Question: Basically I want to take the following:

And make it match the styling of the rest of the application.
I am creating a custom error page in my C# based project and I want it to be able to show the same information that is displayed in the ASP.NET default error page. From fiddling with reflector I can see that this is generated through 'HttpException.GetHtmlErrorMessage()' but when I try to use this in my exception it returns 'null'.
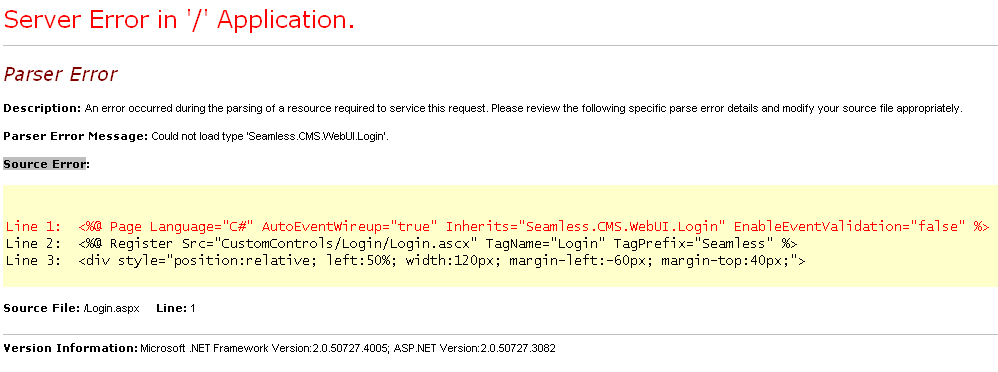
Answer: > > You don't need to add a filter to do event grabbing, just handle Application_Error in global.asax.cs. Server.GetLastError( ) will have the exception information
Yeah, erm... No.
The error shown in the original question shows a parsing/compilation error - these errors happen in the HttpHandler pipeline for ASP.NET (ISAPI Filter in older IIS versions) i.e. your application is event started, so before any of the events in Global.asax.
Although you can specify a custom error page (in web.config, machine.config, or IIS metabase), these can only be HTML files.
1) if you're only interested in exceptions which arise in your code (i.e. your code compiles, but then an exception is thrown) then you can use Dan's suggestion from above and handle the Application_Error event in Glocal.asax.
If you want to handle ASP.NET exceptions (e.g. Parsing/Compilation errors, config files errors, etc) then you'll need to hook in (or replace) the ASP.NET HttpHandler.
You could wrap the existing handler by writing your own, and catching any exceptions, then redirecting to another error page.
You'd specify your handler in your web.config file (or machine.config if it's a global handler).
There are some good tutorials on the web on how to do this.
Try starting here: <URL>
(main problem is: to catch parsing/compilation errors you need to write a handler/filter which is a level the ASP.NET handler/filter (I believe)).
Hope this helps,
Dourn.